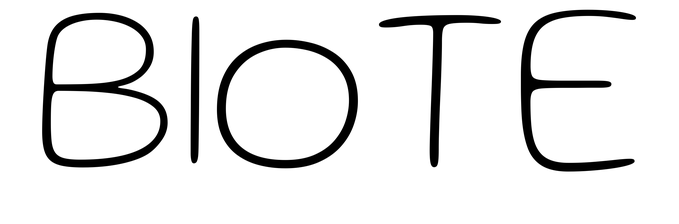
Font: Gluten_Thin